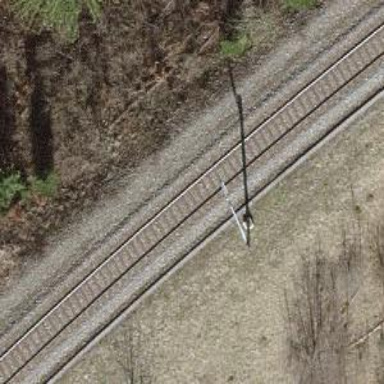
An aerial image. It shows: Catenary mast for power lines.